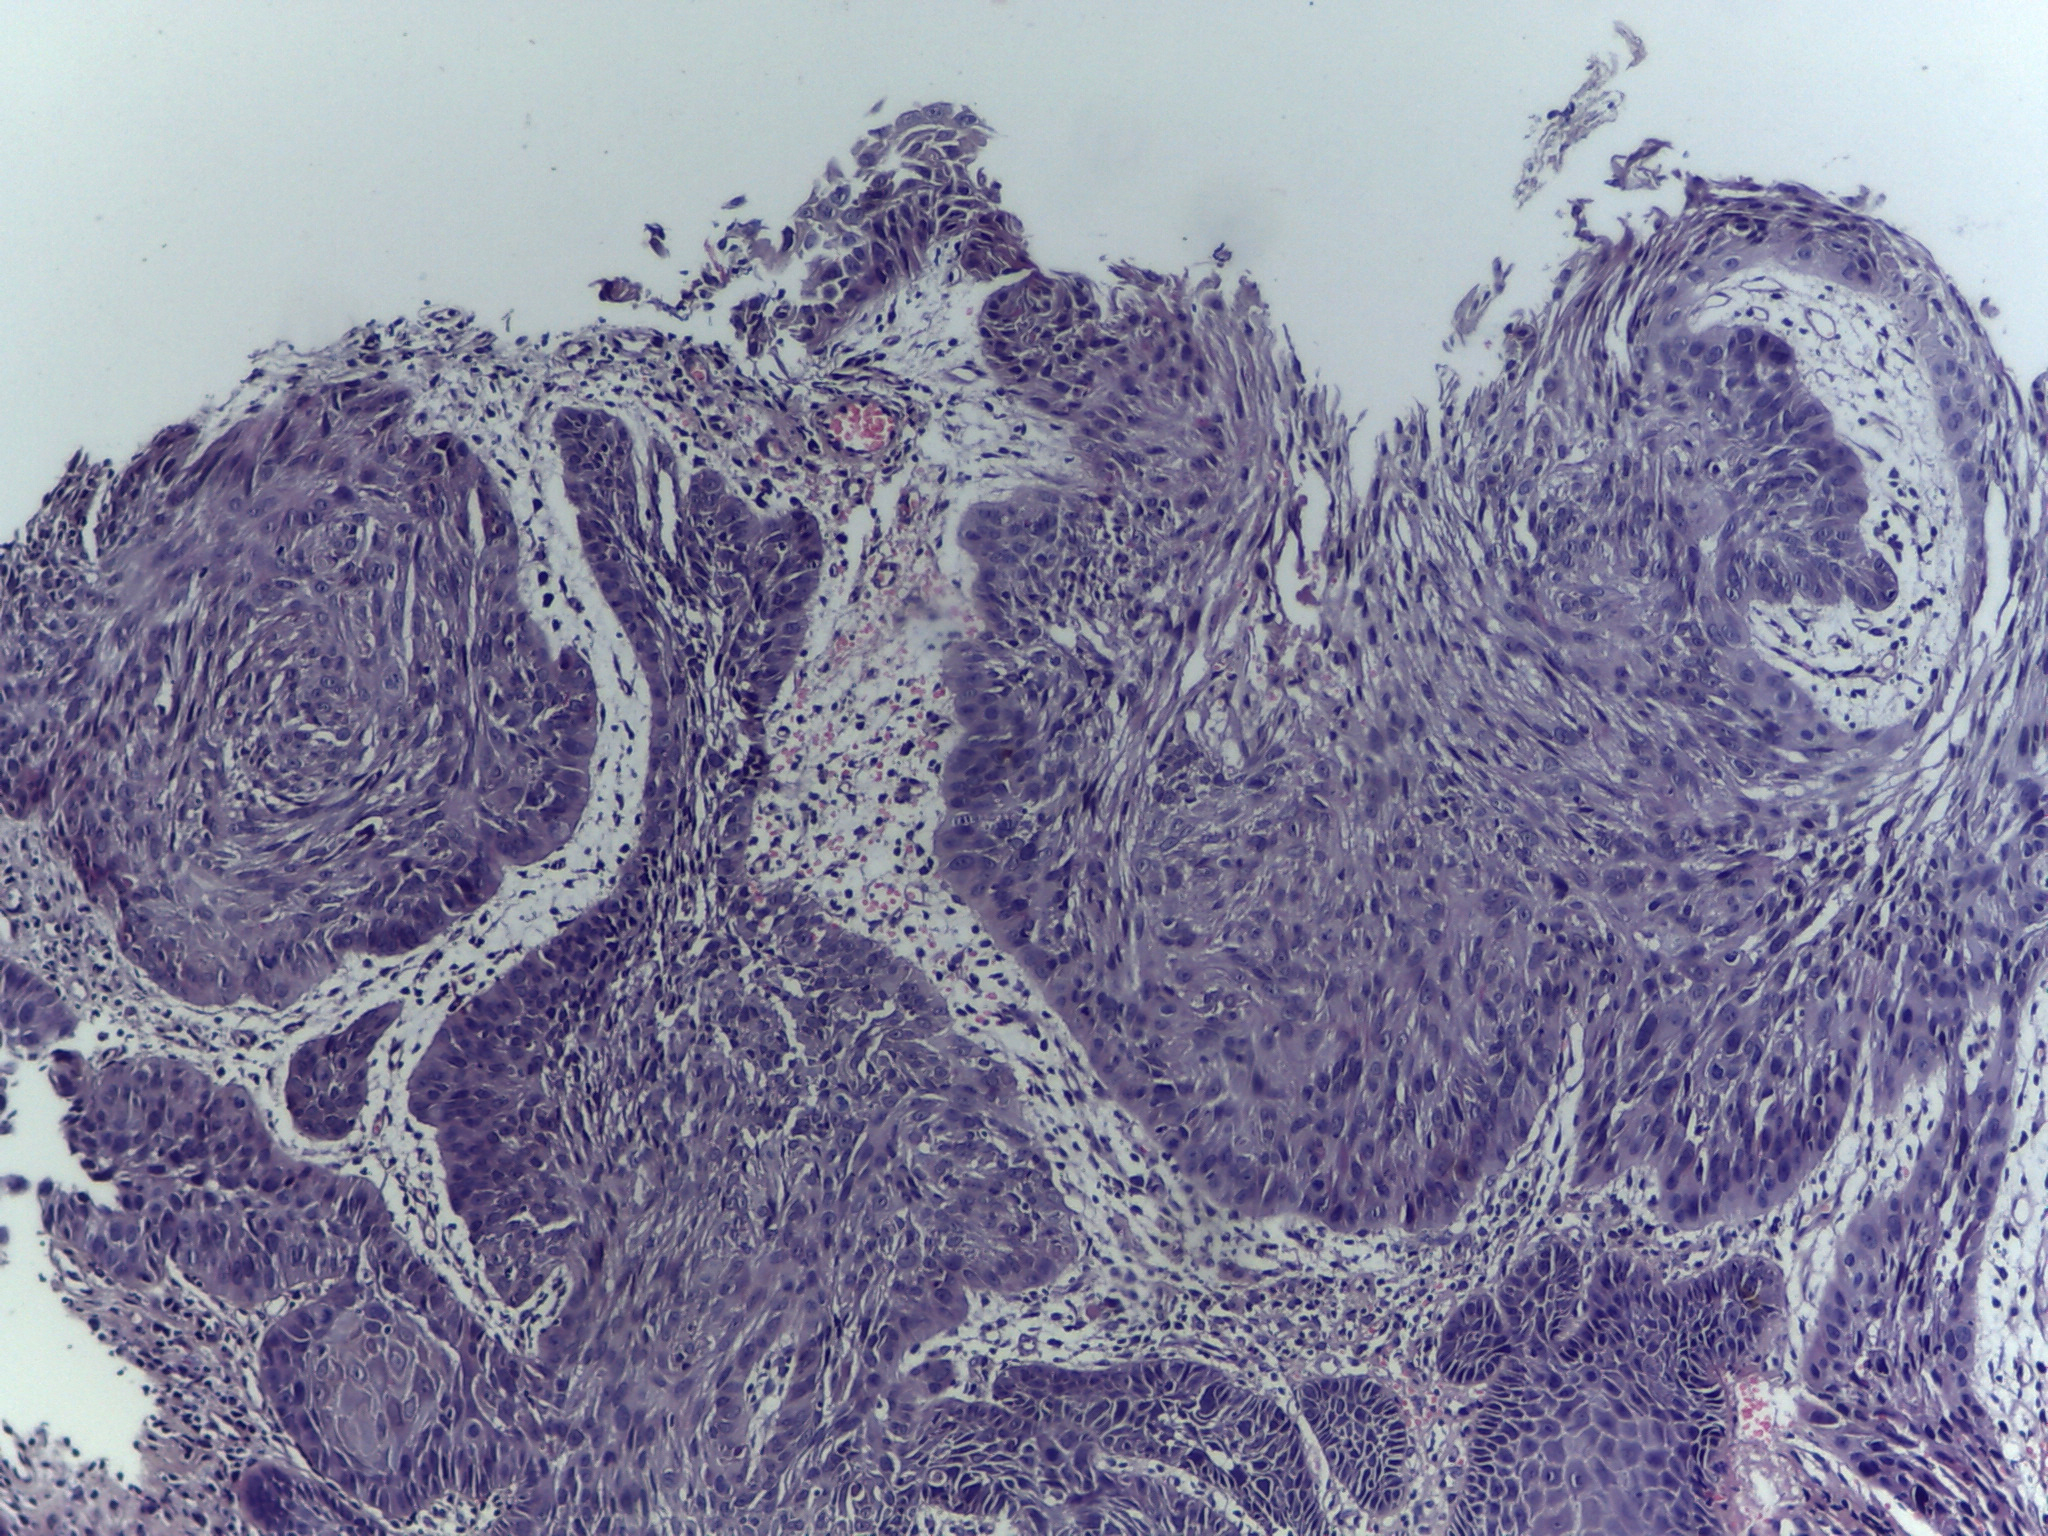
Diagnosis: OSCC